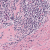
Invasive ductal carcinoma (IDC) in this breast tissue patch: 0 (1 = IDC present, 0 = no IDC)